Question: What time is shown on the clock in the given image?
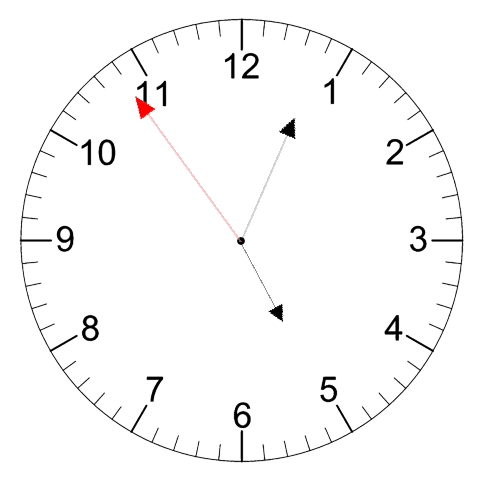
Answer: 05:03:54